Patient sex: M
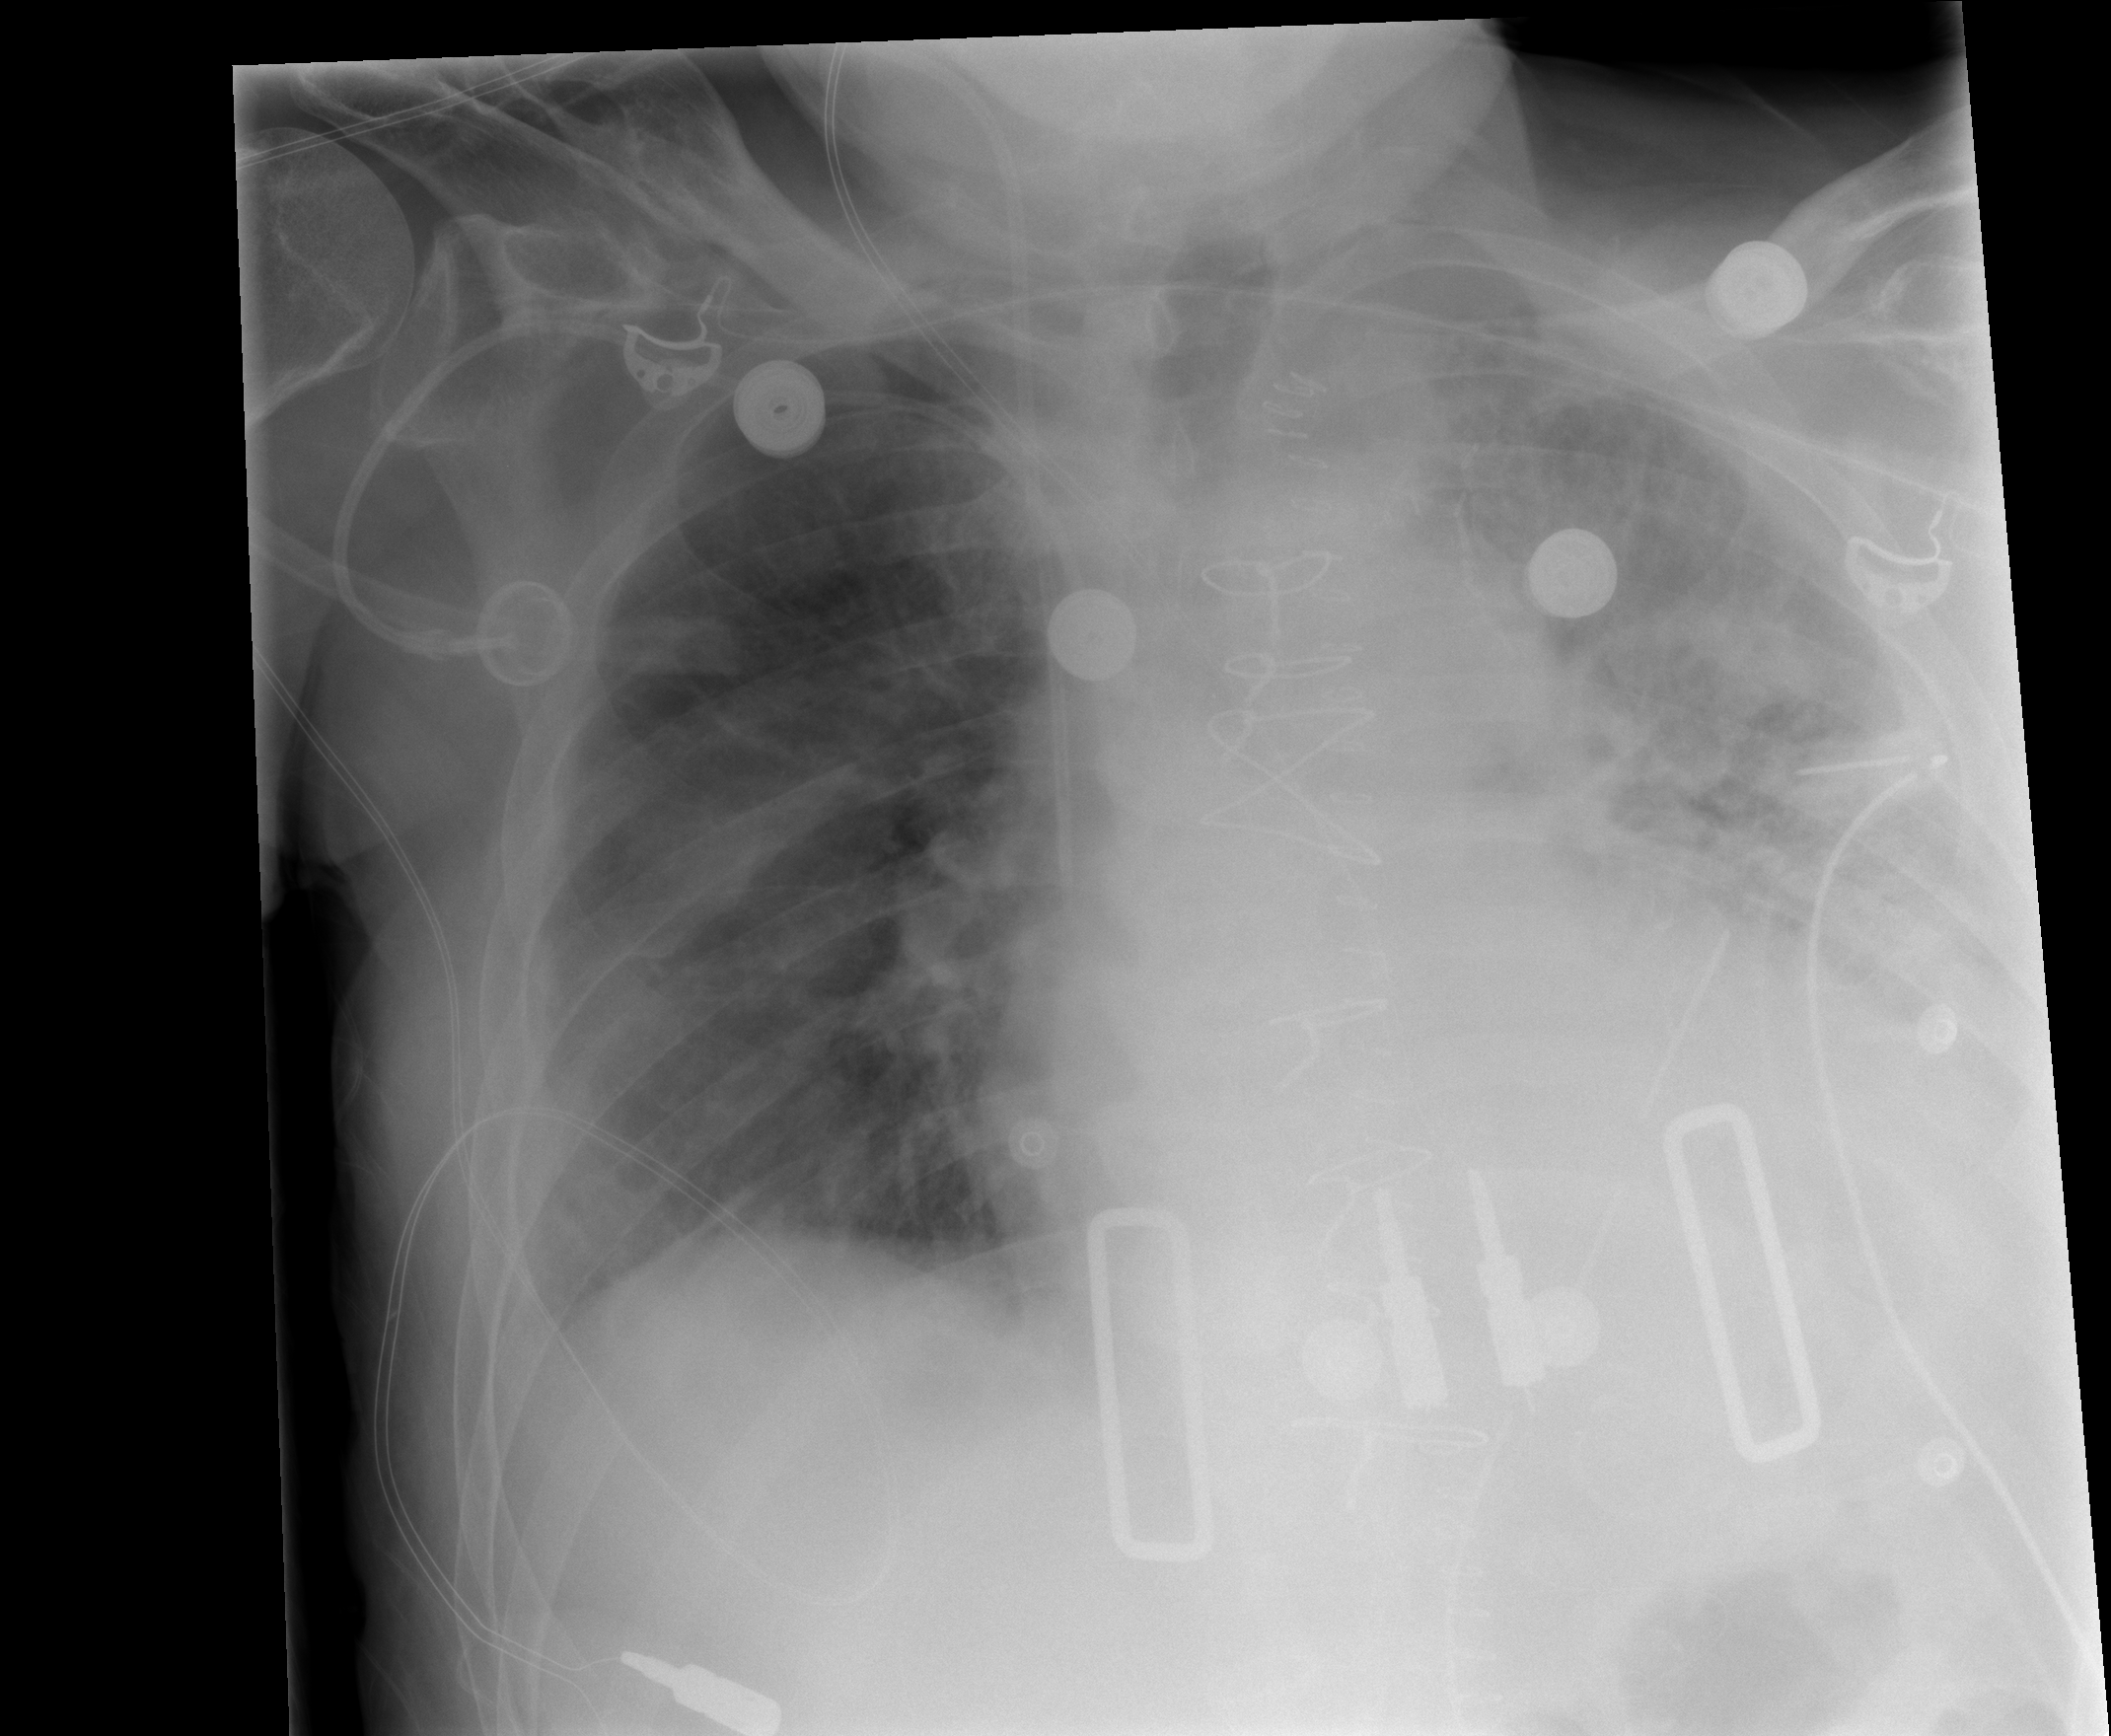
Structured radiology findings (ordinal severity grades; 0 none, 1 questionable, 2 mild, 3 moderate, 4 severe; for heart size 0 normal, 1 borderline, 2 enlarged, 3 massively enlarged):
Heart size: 1
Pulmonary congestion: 3
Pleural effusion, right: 2
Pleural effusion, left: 3
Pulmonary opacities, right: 2
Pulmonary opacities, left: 3
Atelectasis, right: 0
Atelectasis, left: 3